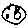
Label: moon